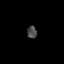
Tissue: lung
Cell type: Epithelial cells
Senescence score: 0.1847
Nuclear area (px): 122
Mean DAPI intensity: 70.426